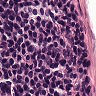
Metastatic tissue present: no